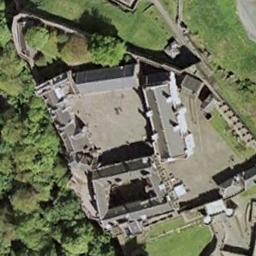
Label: palace